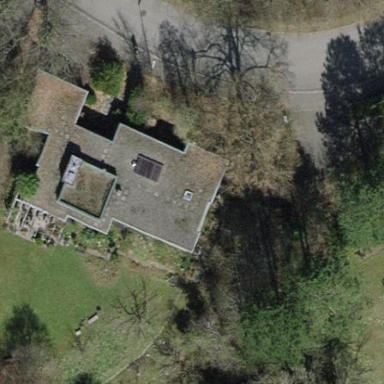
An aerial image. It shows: Detached building.